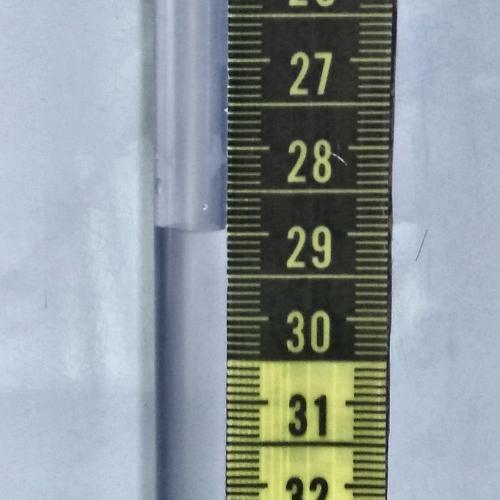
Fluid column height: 29.0 cm